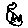
Label: cat